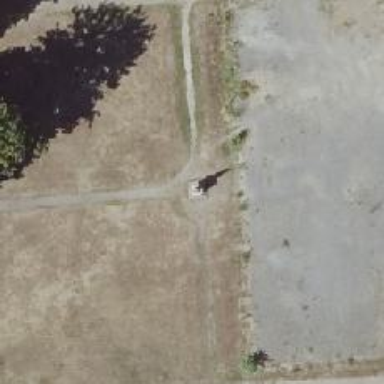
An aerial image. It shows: Historic memorial featuring statue.